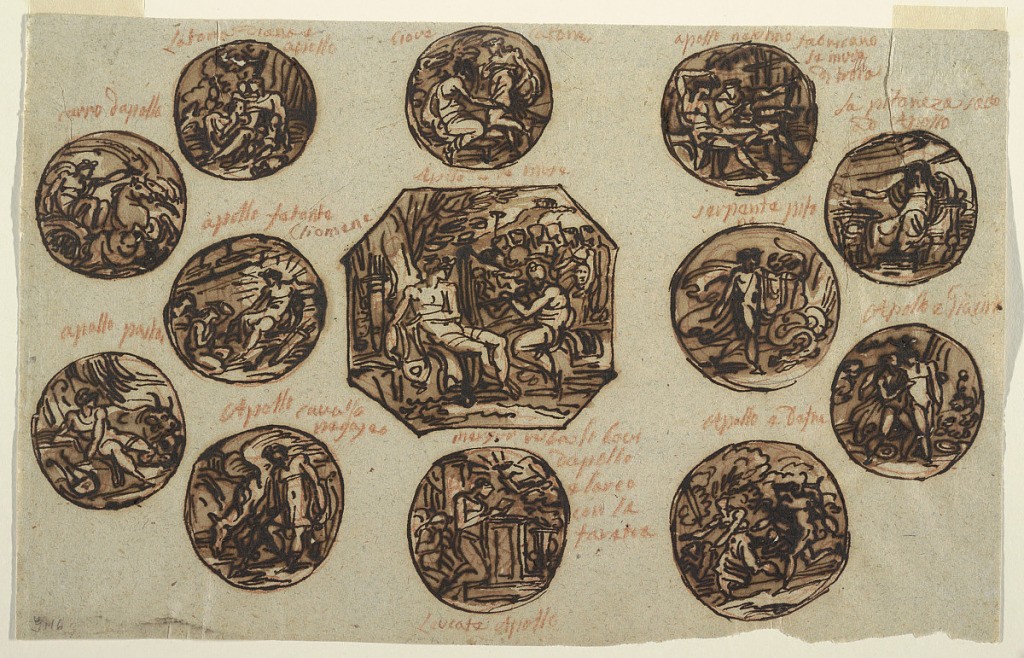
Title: Thirteen Apollo Subjects for Ceiling
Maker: Felice Giani, Italian, 1758–1823
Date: early 19th century
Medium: Pen and ink, brush with brown watercolor over red crayon on rough grey paper.
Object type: Drawing
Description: Center, octagonal representation of Apollo and Muses. Captions written in red crayon: Apollo e le Muse/ Mercurio robo li bovi/ dapello/ e larco/ con la faratia. Octagon surrounded by eight circles, showing Latona visiting Jupiter, inscription above: giove latona; Latona with her children Diana and Apollo, inscription: Latona Diana e/ Apollo. Clymene kneeling before Apollo, inscription: apollo fetonte/ cliomene. Apollo standing besides drinking Pegasus, inscription: Apollo cavallo/ pegasso. At left, Apollo appears to two praying girls, probably Leucothoe and Cythera, inscription: Leucotea Apollo. Bottom: Apollo and Neptune shown seated beside Python, inscription: serpente pito/ ne.  Apollo pursuing Daphne, inscription at right, Apollo e Dafne. Rows of two circles shown at outmost left and right.  Apollo in sun chariot drawn by four horses, inscription: carro d'Apollo. Apollo as herdsman, inscription at left: apollo pastor. Woman shown seated and sacrificing, inscription: la pitaneza sacia/ Apollo. Apollo shown supporting Hyacinthus, inscription: Apollo e Giancinto.